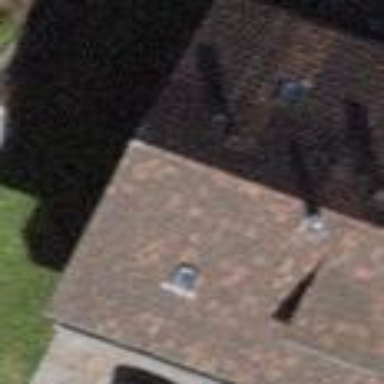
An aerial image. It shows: Terrace-style building with gabled roof.